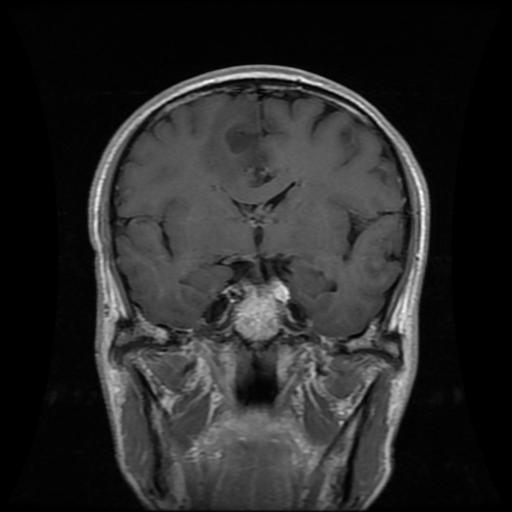
Label: glioma